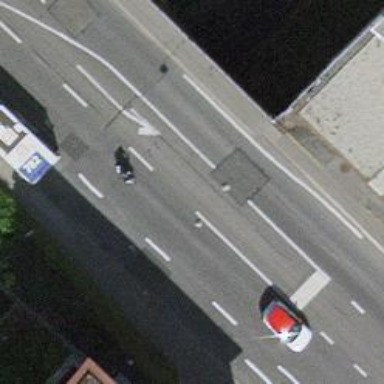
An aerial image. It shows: Primary highway bridge with asphalt surface. It has trolley wires.